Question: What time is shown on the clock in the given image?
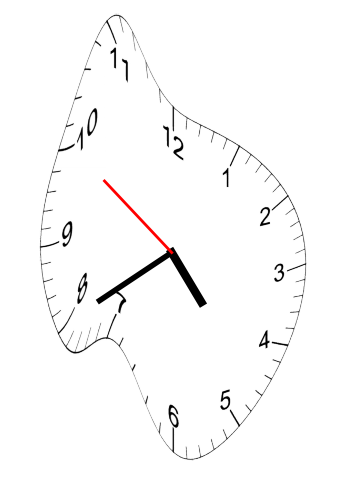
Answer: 04:39:50